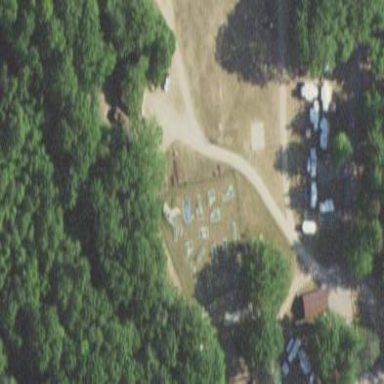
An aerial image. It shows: Miniature golf leisure land.